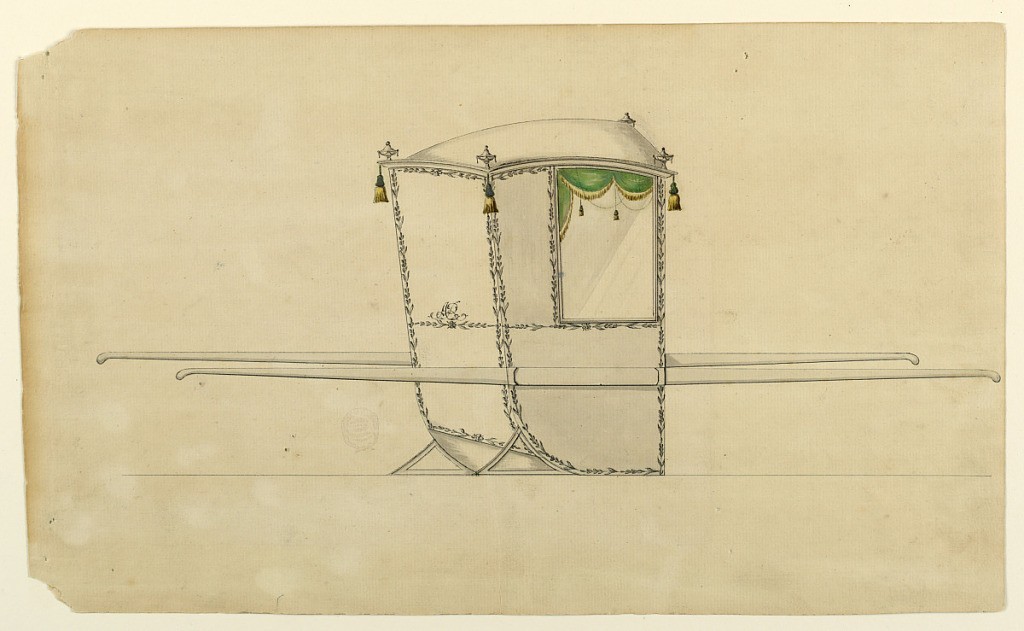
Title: Design for a sedan chair
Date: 1780–1800
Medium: Pen and ink, brush and gray, green yellow blue watercolors on paper
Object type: Drawing
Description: Shown from the rear right corner with two bars.  Urns stand upon, tassels hang from the corners of the roof.  Garlands frame the back and the lateral side, except above and below the window.  Horizontally disposed twigs divide these panels in the height below the lower window frame.  The monogram A R is above them at the back.